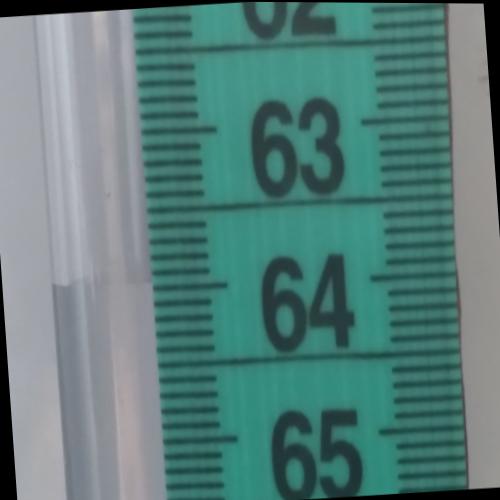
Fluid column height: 64.0 cm